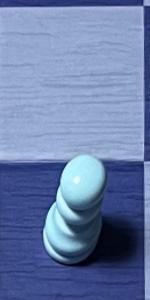
Label: Pawn_White